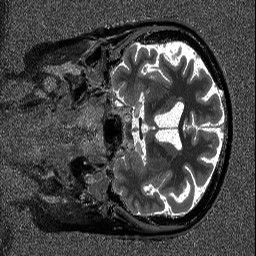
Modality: T1map
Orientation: coronal
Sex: female